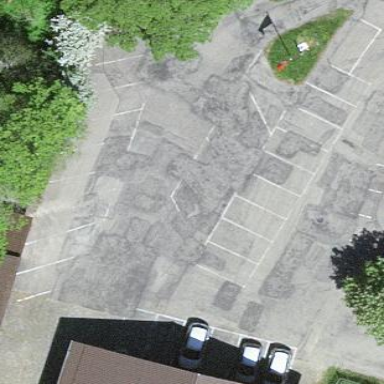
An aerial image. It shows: Parking area with asphalt surface.